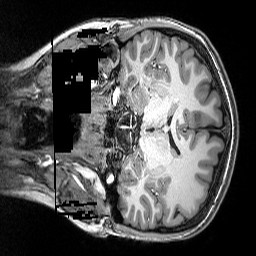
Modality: T1w
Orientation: coronal
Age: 20
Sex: female